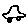
Label: car